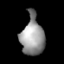
Tissue: lung
Cell type: Endothelial cells
Senescence score: 0.5859
Nuclear area (px): 876
Mean DAPI intensity: 148.868